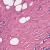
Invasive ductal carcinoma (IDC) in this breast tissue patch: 0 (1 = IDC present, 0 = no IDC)